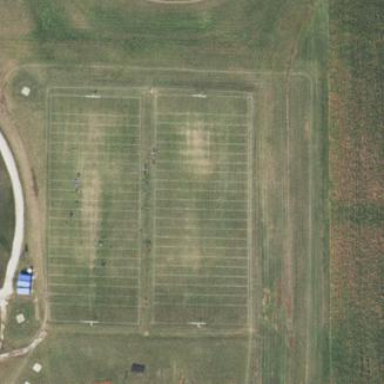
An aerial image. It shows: Pitch for American football.